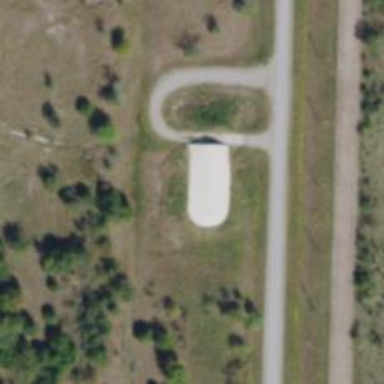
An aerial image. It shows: Military bunker for protection and defense.